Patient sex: F
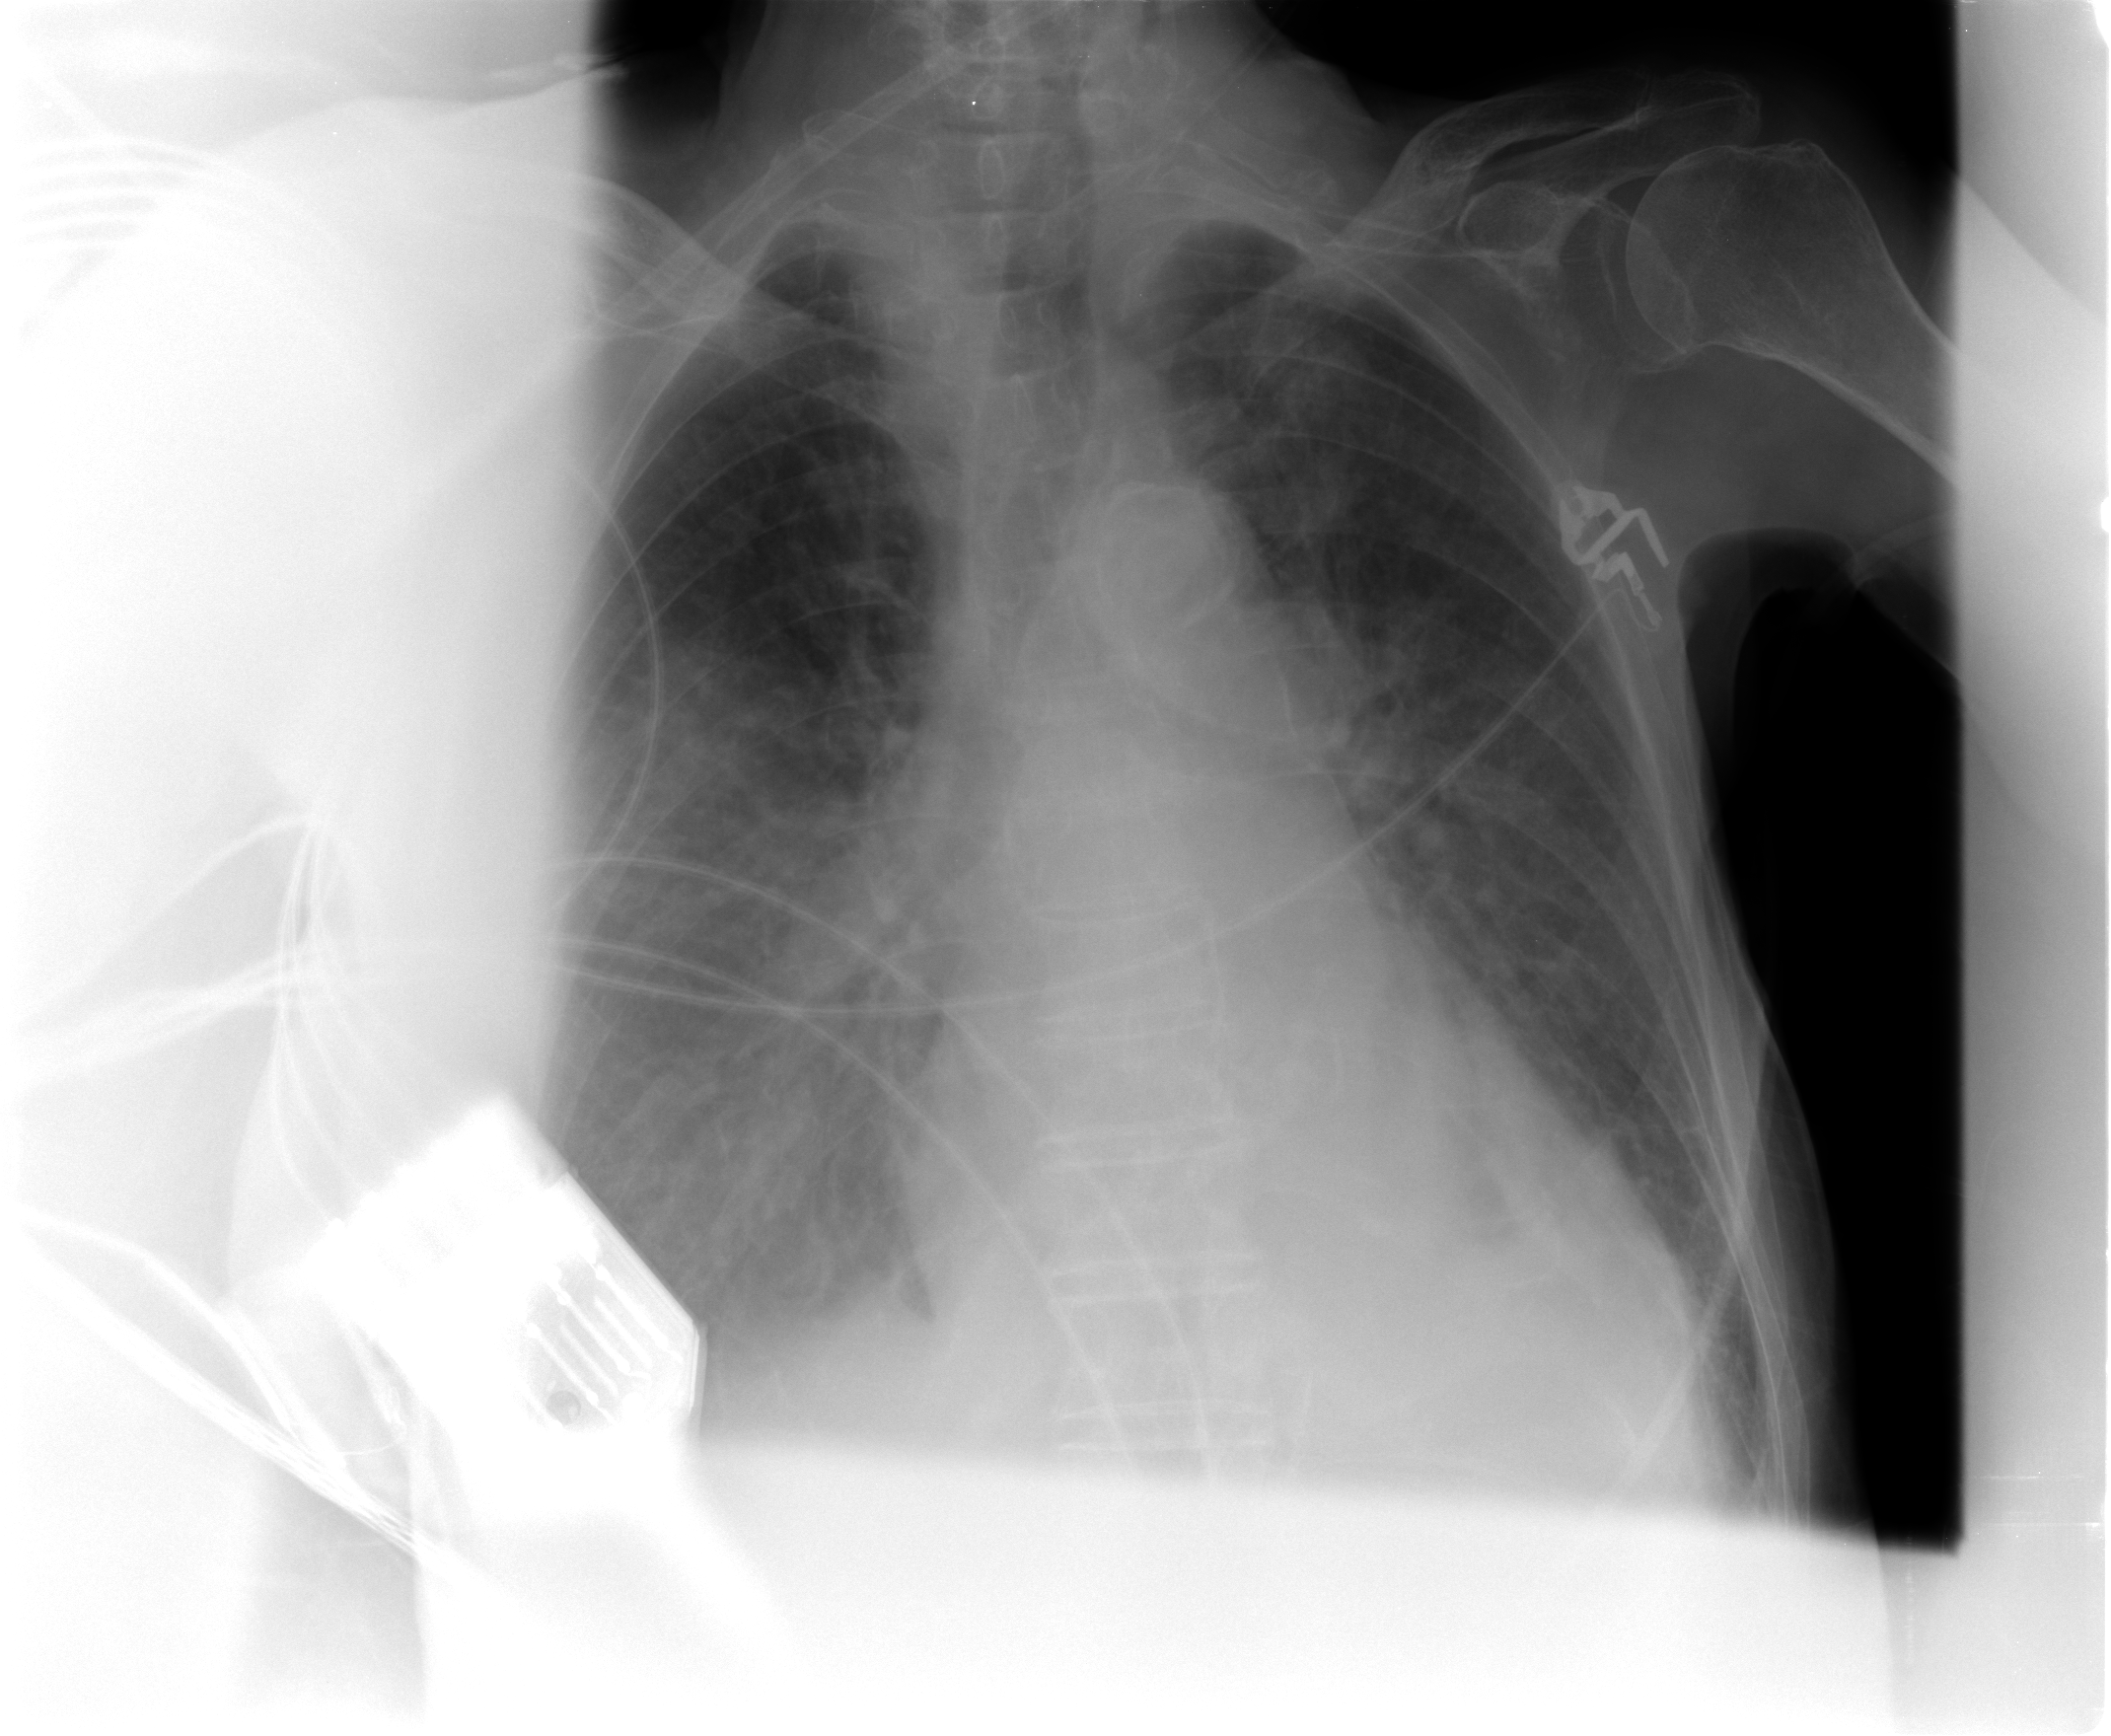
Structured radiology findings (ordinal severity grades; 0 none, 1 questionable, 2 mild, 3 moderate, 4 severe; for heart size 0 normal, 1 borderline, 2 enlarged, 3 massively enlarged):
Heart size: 2
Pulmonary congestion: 3
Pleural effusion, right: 2
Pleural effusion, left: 2
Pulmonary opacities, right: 2
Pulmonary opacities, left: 0
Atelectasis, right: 0
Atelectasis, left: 2